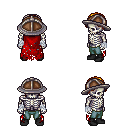
a pixel art fantasy rpg character, male body template, skeleton, red tattered cape, teal pants, dark blonde parted hairstyle, chain helm, white cloth bandages, black shoes, four views (front, back, left, right), 2x2 character sprite sheet, small pixel art, hard edges, no anti-aliasing